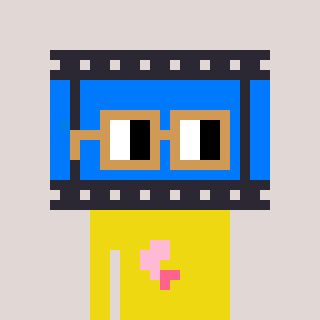
a pixel art character with square brown glasses, a film strip-shaped head and a yellow-colored body on a warm background